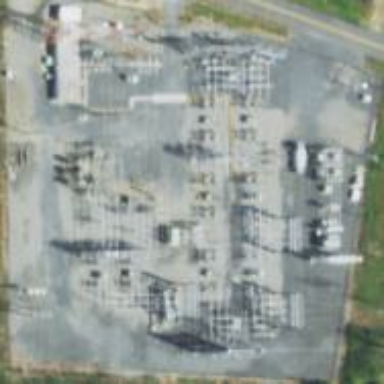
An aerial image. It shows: Power substation.